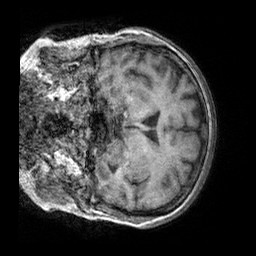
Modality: T1w
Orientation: coronal
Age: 53
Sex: female
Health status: healthy
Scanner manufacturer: siemens
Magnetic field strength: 3 T
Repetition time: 2.3 s
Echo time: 0.00303 s